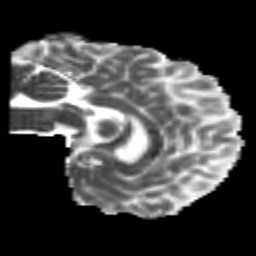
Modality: MD
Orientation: sagittal
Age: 20
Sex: male
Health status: healthy
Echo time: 0.074 s